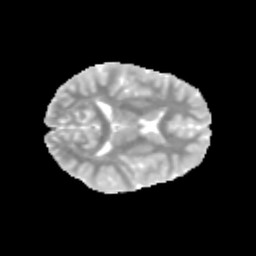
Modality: MD
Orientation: axial
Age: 9
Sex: female
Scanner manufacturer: siemens
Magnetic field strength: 3 T
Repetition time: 3.8 s
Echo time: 0.07 s